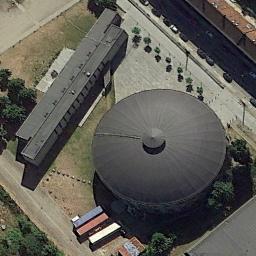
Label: church